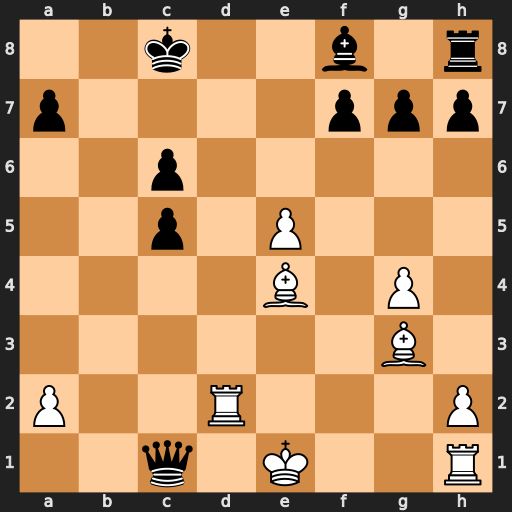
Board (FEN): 2k2b1r/p4ppp/2p5/2p1P3/4B1P1/6B1/P2R3P/2q1K2R
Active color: w
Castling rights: K
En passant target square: -
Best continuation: Ke2 Qc4+ Kf3 Qc3+ Rd3